Question: Got an error when call a function inside 'navigationOptions'.
'''
static navigationOptions = {
tabBarIcon: ({ tintColor })=> (
<Icon name='ios-add-circle' style={{ color: tintColor}} />
),
tabBarOnPress: () => {
this.callingFun();
},
}
callingFun = ()=> {
console.log('tabBarOnPress:');
}
'''

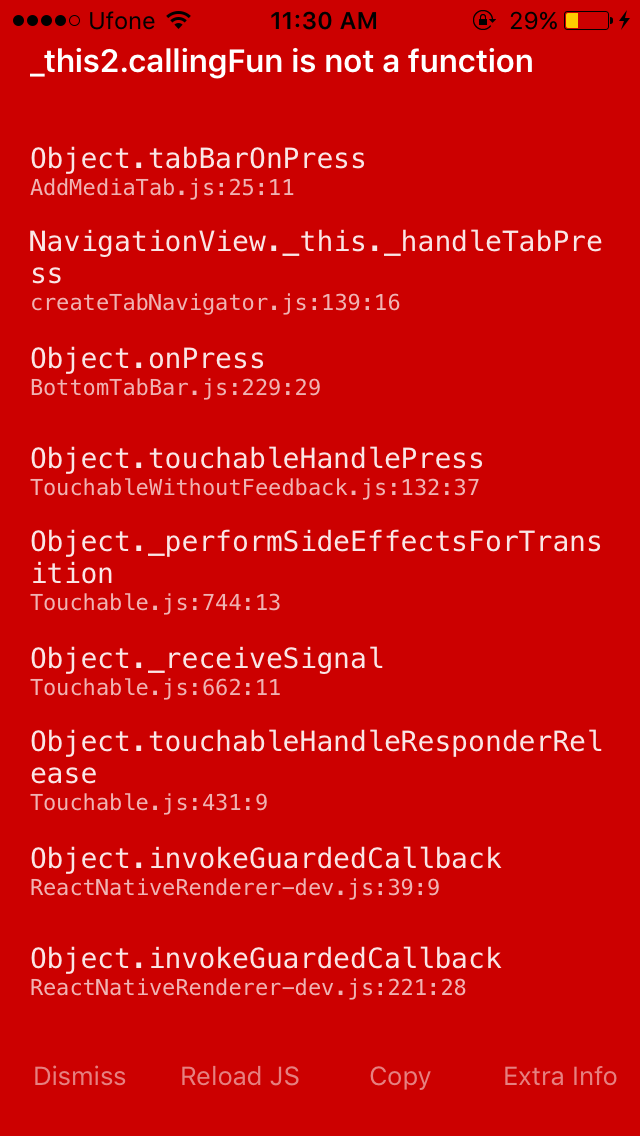
Answer: Static method calls are made on the class, not on the instance. There is no way to reference this in static method. Can only reach a static method using the name of the class.
'''
export default class MediaTab extends React.Component {
static navigationOptions = {
tabBarIcon: ({ tintColor })=> (
<Icon name='ios-add-circle' style={{ color: tintColor}} />
),
tabBarOnPress: () => {
MediaTab.callingFun();
},
}
static callingFun = () => {
console.log('tabBarOnPress:');
}
}
'''